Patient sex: F
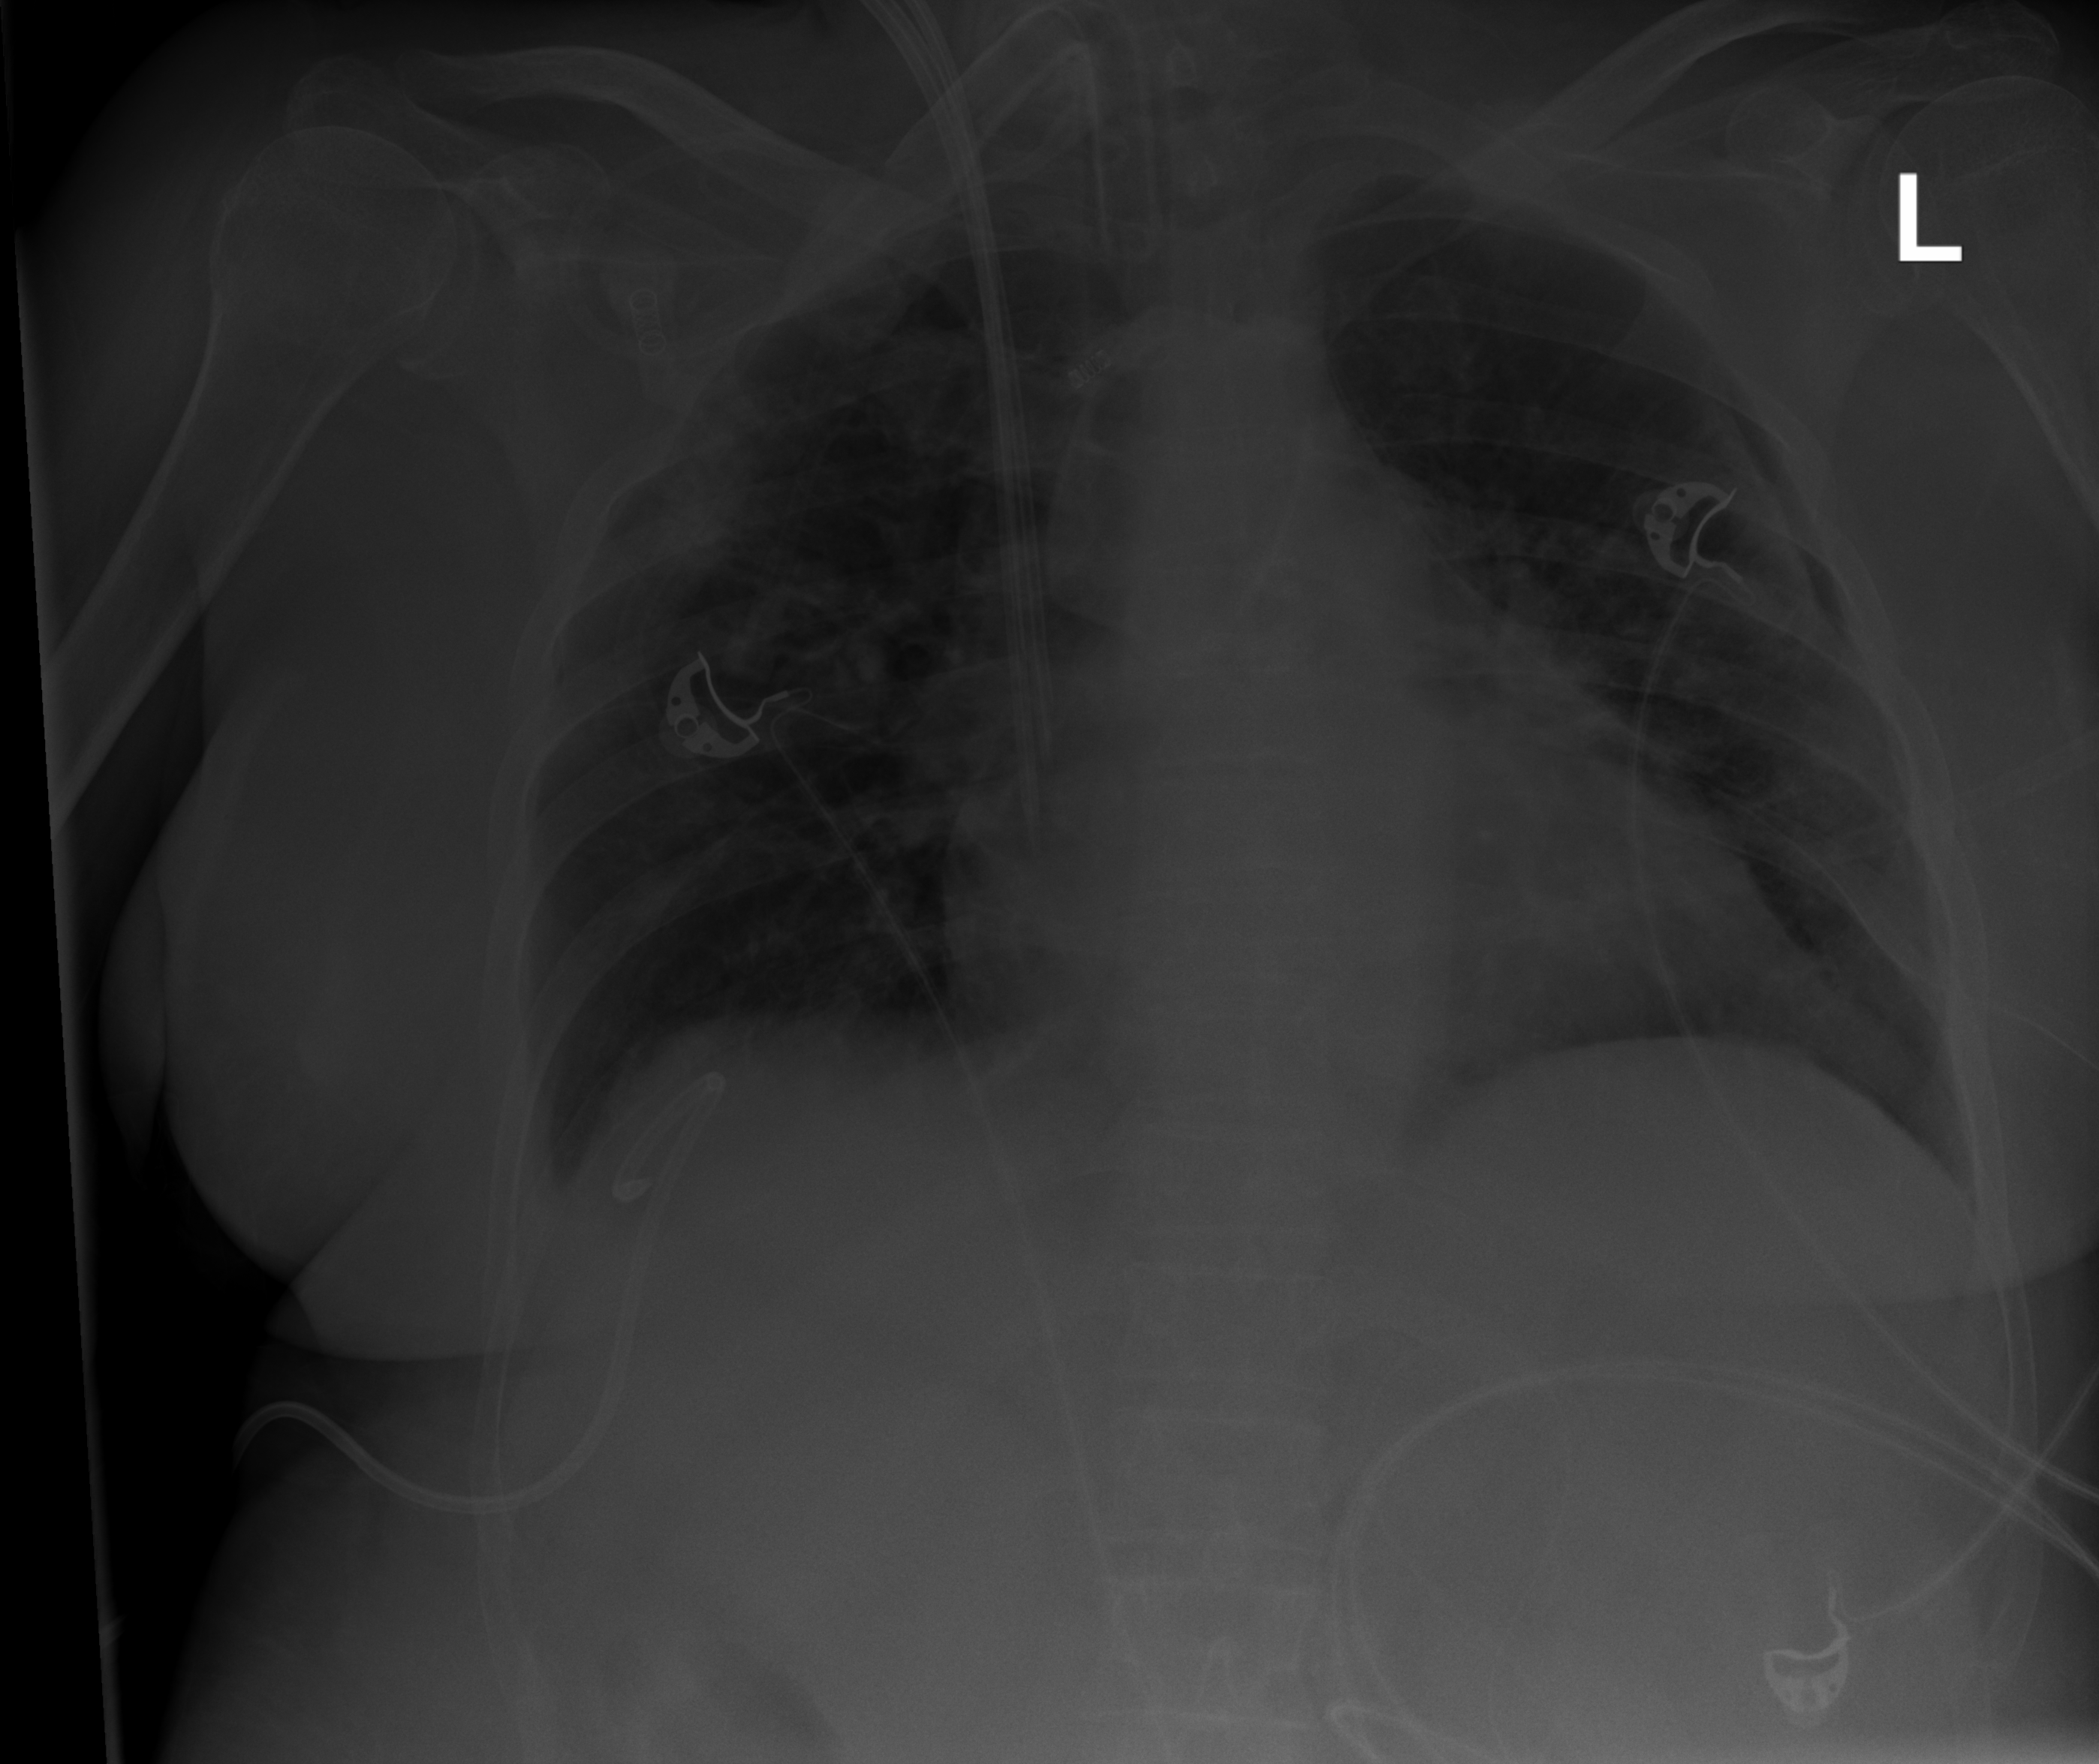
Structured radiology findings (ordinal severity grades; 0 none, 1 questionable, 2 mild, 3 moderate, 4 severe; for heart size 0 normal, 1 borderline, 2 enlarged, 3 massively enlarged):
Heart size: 2
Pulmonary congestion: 0
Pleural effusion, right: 2
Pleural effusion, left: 1
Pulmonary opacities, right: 3
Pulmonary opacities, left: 2
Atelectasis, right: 2
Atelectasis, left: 2